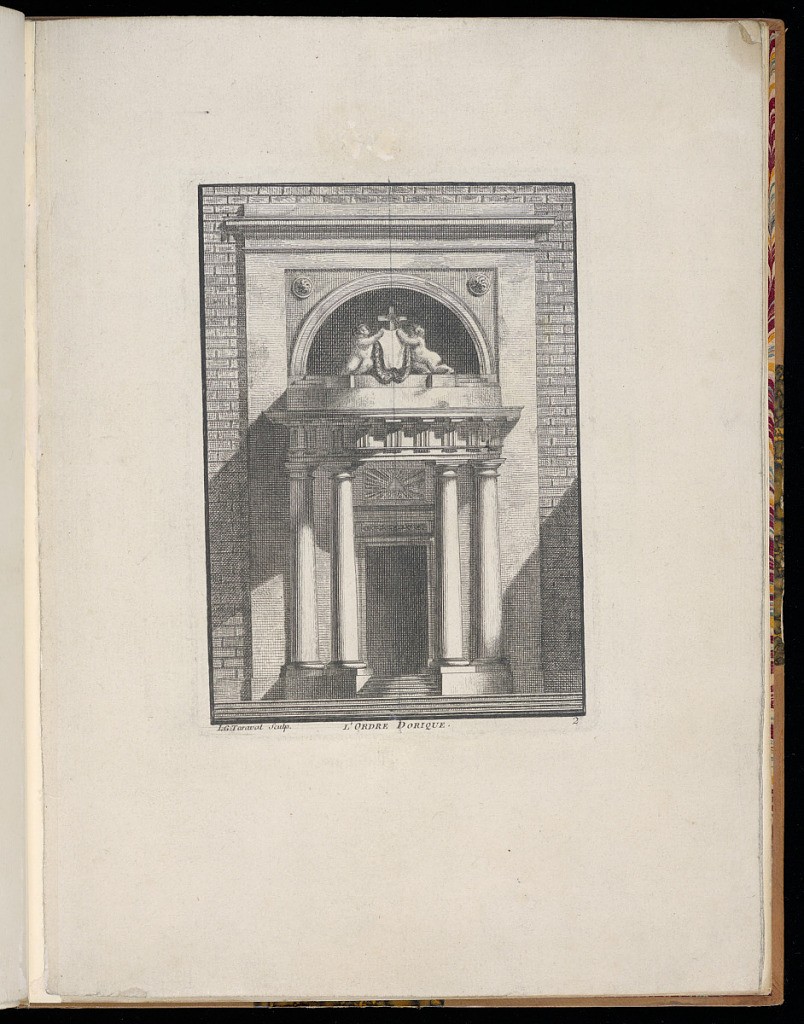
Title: L’ORDRE DORIQUE
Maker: Louis-Gustave Taraval, French, 1738 – 1794
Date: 1768–75
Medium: Etching on paper
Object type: Print
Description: Design for a portico featuring Neoclassical motifs associated with the classical architectural orders of ancient Greece and Rome. Stairs leading up to a door with an overdoor architrave features a frieze and a pyramid with sunrays. The portico is supported by four doric columns. The entablature above includes a frieze of triglyphs and metopes. Above an arch with a cross part-covered by a textile and festoon of leaves held by two seated putti. Rosettes on either side of the arch. The plate is tilted, signed, and numbered.